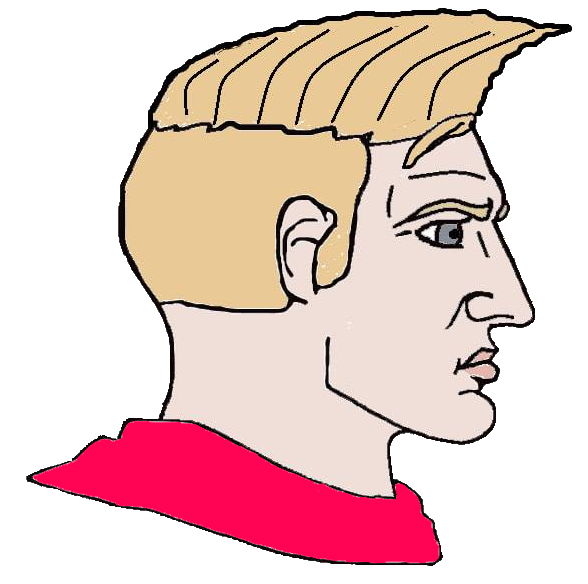
Label: 4_Yes_Chad